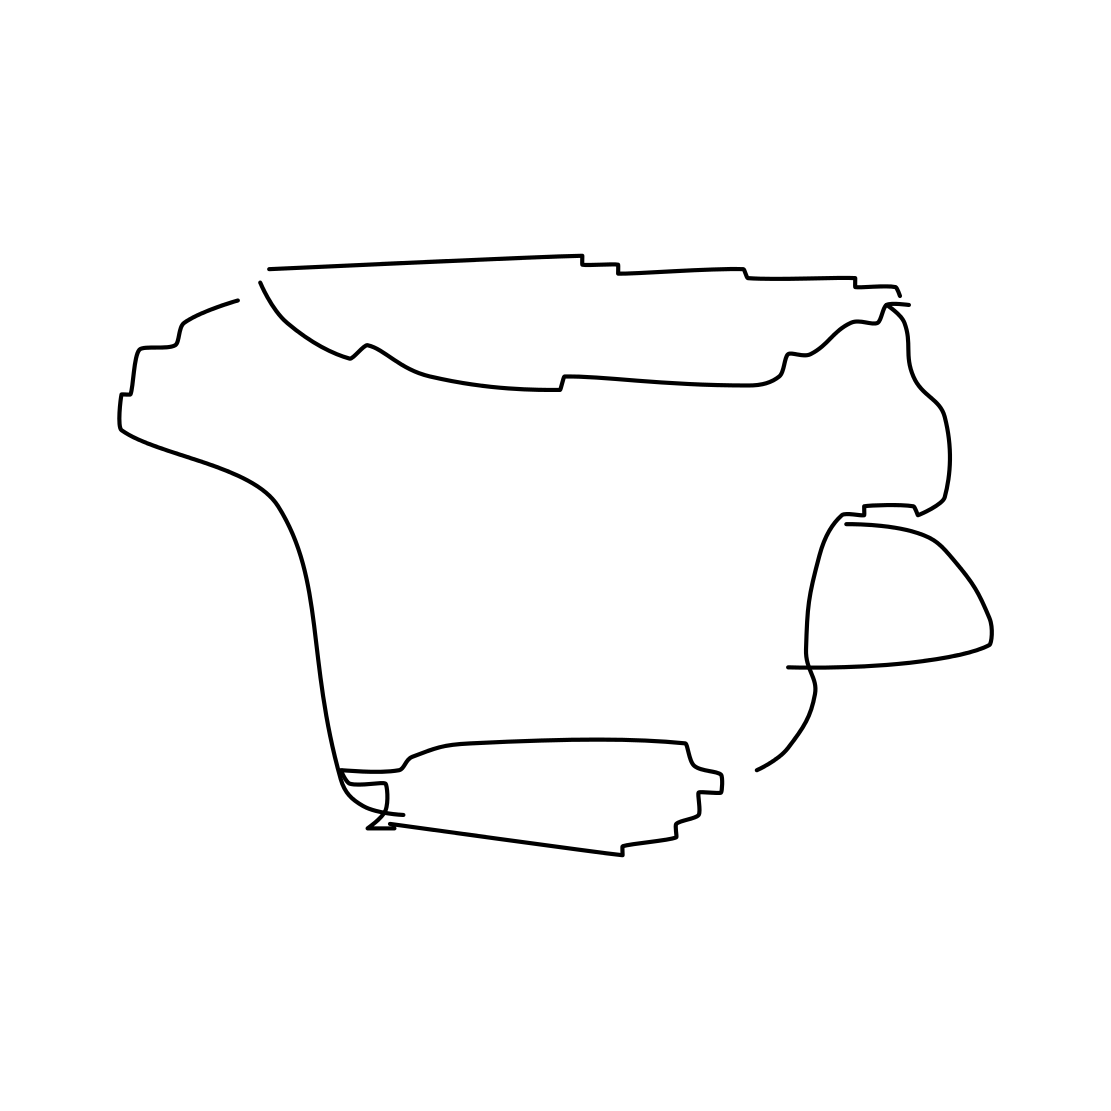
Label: cup